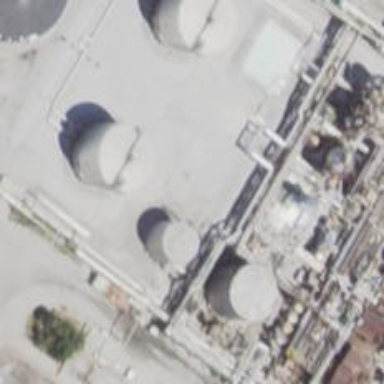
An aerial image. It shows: Storage tank with man-made structure.